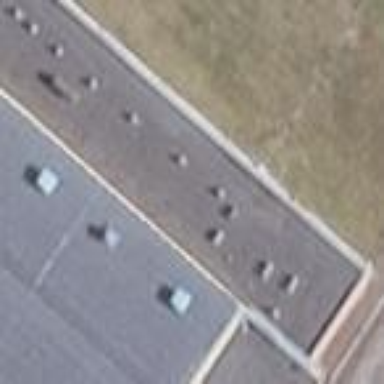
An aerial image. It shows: Service building.